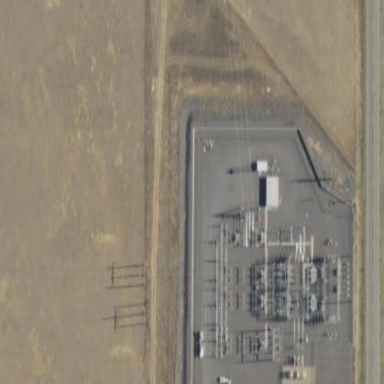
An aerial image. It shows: Distribution power substation secured by fence.